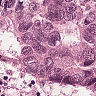
Metastatic tissue present: yes